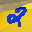
Label: 2